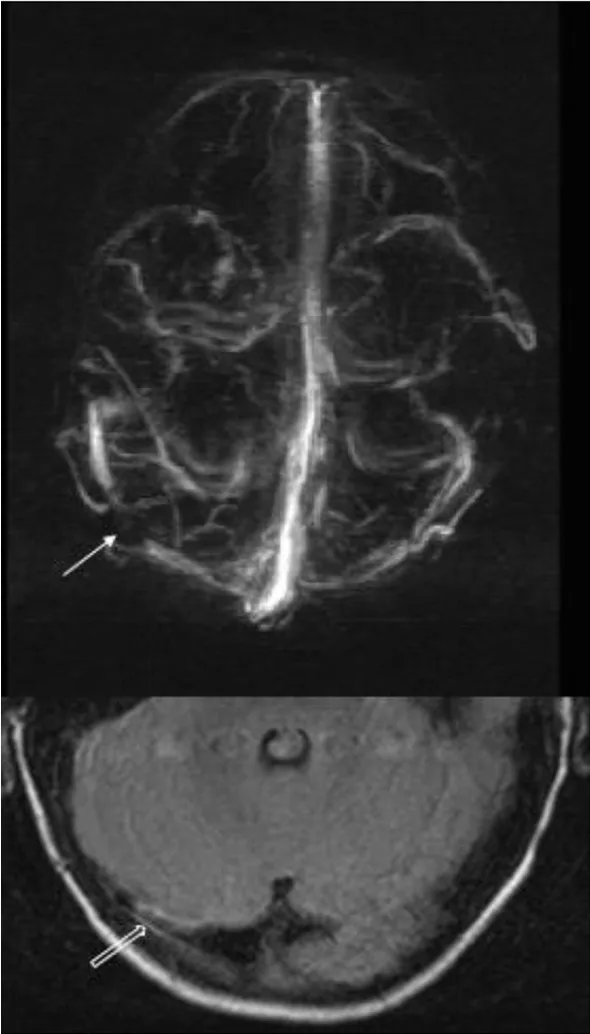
Venous Magnetic Resonance Angiography with contrast. 3D reconstruction in the transverse plane and magnification of the baseline sequence in the occipital region. The arrow shows the repletion defect caused by the thrombus in the middle third of the right transverse sinus, and the hollow arrow shows the peripheral wall contrast that delimits the luminal thrombosis of the sinus.
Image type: radiology (mri)